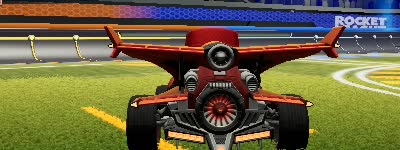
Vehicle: aftershock